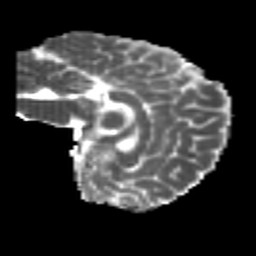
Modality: MD
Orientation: sagittal
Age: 24
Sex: female
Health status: healthy
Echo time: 0.074 s